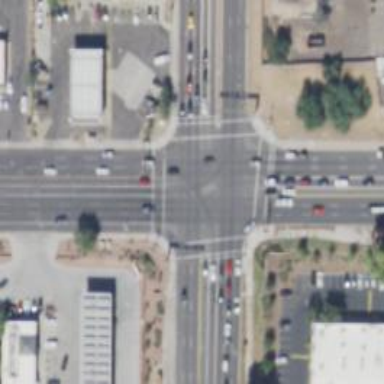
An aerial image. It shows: Crossing with marked lines on the road.